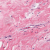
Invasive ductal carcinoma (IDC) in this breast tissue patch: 0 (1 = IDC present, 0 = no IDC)